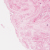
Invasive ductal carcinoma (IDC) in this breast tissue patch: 0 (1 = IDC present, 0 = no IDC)